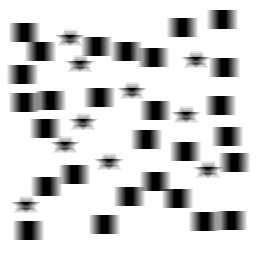
Squares: 28
Triangles: 0
Stars: 10
Total shapes: 38